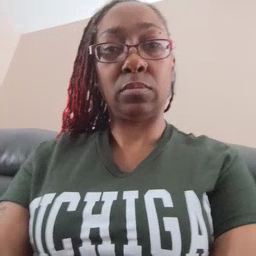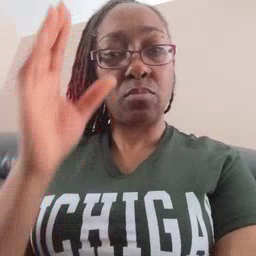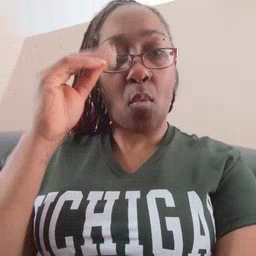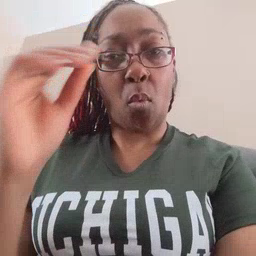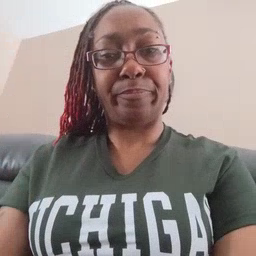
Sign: boy